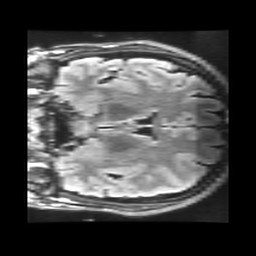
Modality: FLAIR
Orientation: coronal
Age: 27
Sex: female
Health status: healthy
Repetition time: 12 s
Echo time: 0.09782 s